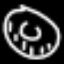
Label: donut